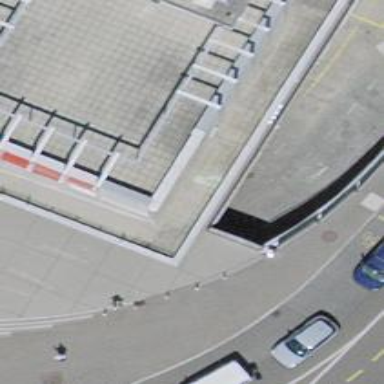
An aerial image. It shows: Parking entrance.